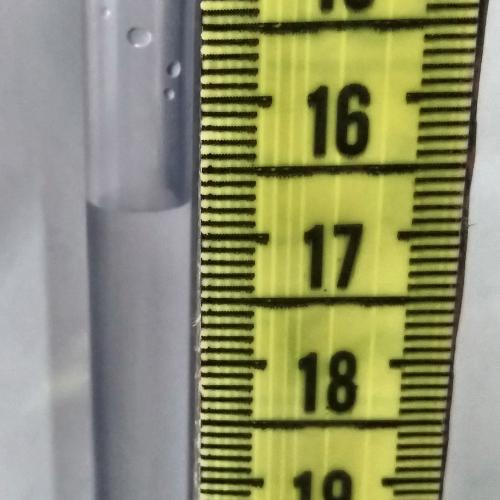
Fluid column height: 16.7 cm